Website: lowes
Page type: review-order
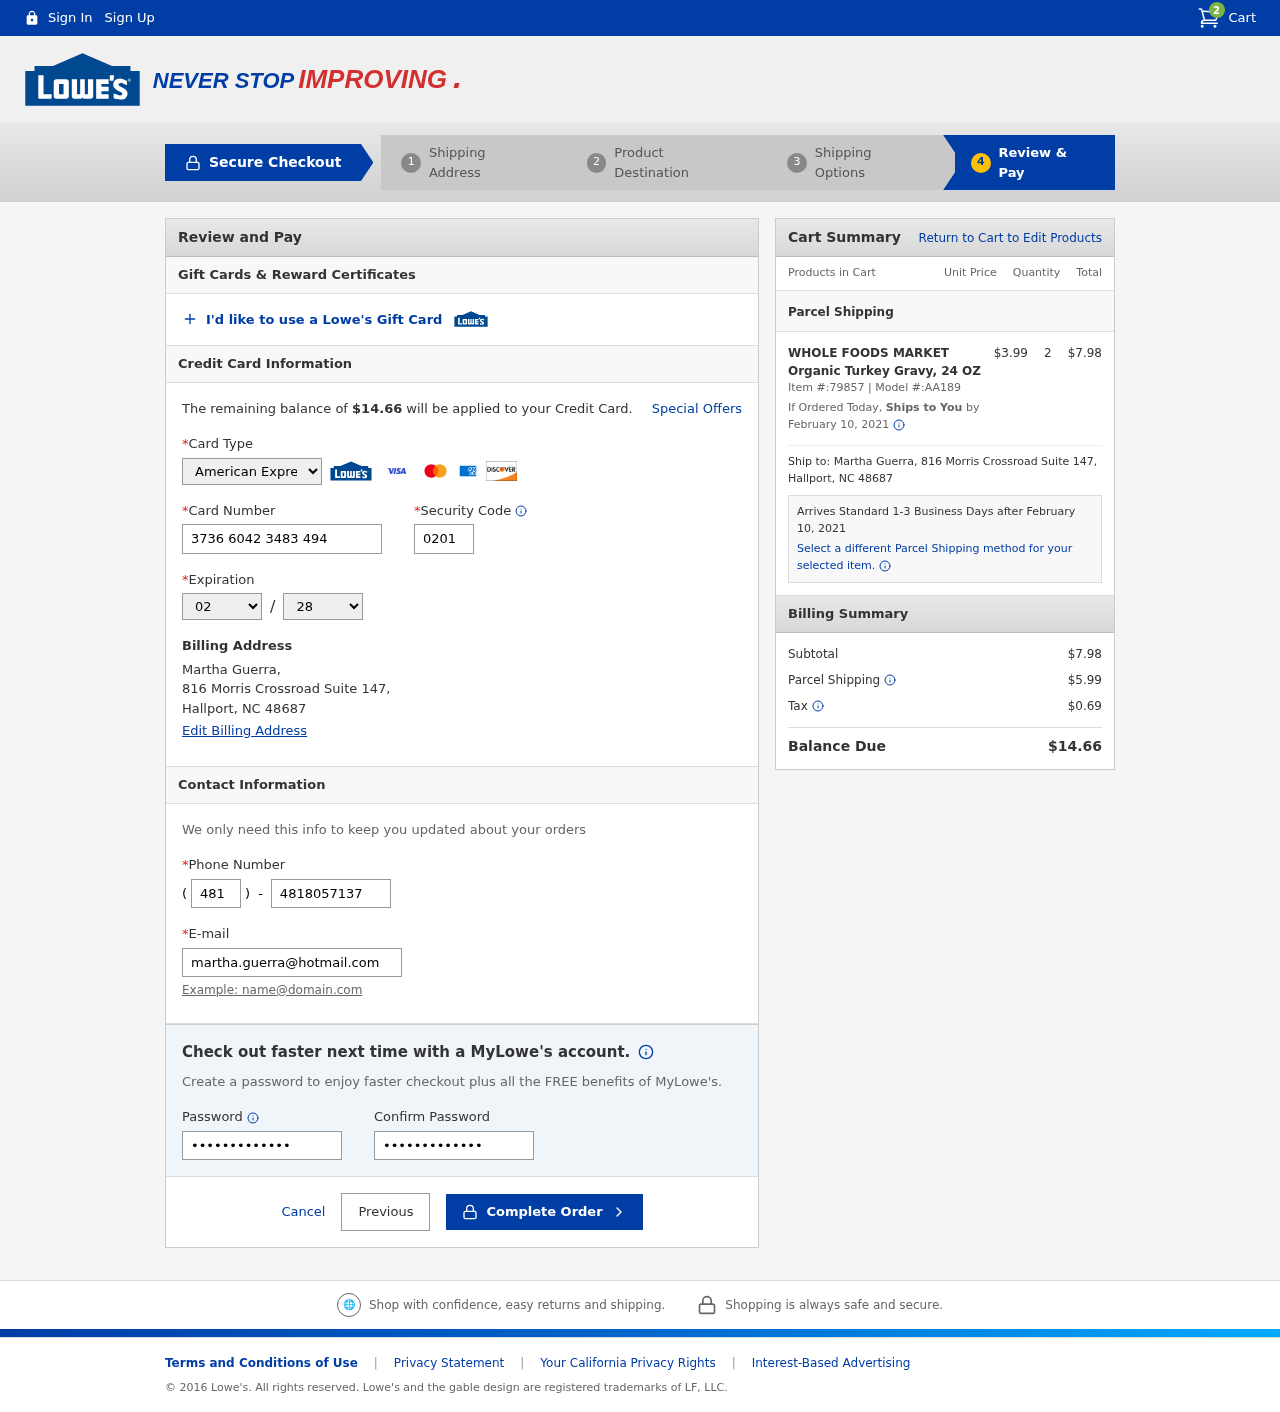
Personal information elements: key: PII_CARD_CVV
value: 0201
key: PII_CARD_EXPIRY_MONTH
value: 02
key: PII_CARD_EXPIRY_YEAR
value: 28
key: PII_CARD_NUMBER
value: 3736 6042 3483 494
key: PII_CARD_TYPE
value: American Express
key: PII_CITY
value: Hallport
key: PII_EMAIL
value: martha.guerra@hotmail.com
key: PII_FULLNAME
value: Martha Guerra,
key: PII_PHONE
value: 4818057137
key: PII_PHONE_AREA
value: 481
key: PII_POSTCODE
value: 48687
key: PII_STATE_ABBR
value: NC
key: PII_STREET
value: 816 Morris Crossroad Suite 147,
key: PII_FULLNAME2
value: Martha Guerra
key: PII_STREET2
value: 816 Morris Crossroad Suite 147
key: PII_CITY_STATE_ZIP2
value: Hallport, NC 48687
Product elements: key: PRODUCT1_NAME
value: WHOLE FOODS MARKET Organic Turkey Gravy, 24 OZ
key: PRODUCT1_PRICE
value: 3.99
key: PRODUCT1_QUANTITY
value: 2
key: PRODUCT1_ITEM_NUMBER
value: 79857
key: PRODUCT1_MODEL_NUMBER
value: AA189
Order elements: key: ORDER_NUM_ITEMS
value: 2
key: ORDER_TOTAL
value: $14.66
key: ORDER_SHIPPING_DATE
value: February 10, 2021
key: ORDER_SUBTOTAL
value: $7.98
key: ORDER_SHIPPING_DATE2
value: February 10, 2021
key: ORDER_SUBTOTAL2
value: $7.98
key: ORDER_SHIPPING_COST
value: $5.99
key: ORDER_TAX
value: $0.69